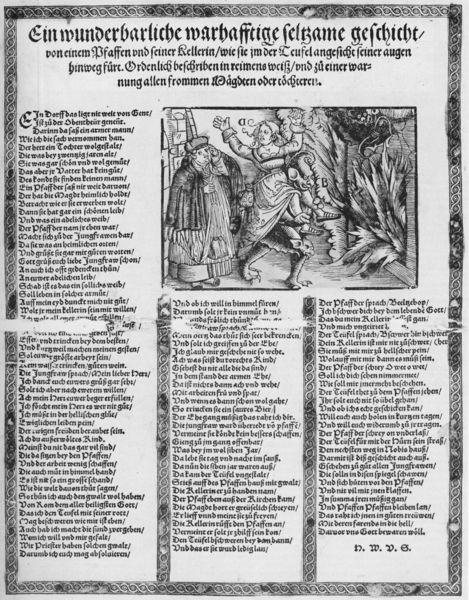
Titel: Ein wunderbarliche warhafftige seltzame geschicht
Künstler: Heinrich Wirri
Standort: Zürich.
Institution: Wickiana
Schlagwörter: baum, feuer, mann, umhang, weiß, menschen, frau, grau, kleid, ohr, schwarz, zeichnung, ornament, rock, alt, bibel, geschichte, pelz, rahmen, tragen, bild, hände, kirche, mantel, drei, blatt, ohren, esel, kamin, holzschnitt, schrift, papier, man, grafik, graphik, spalten, rand, bischof, bordüre, ornamente, verzierung, deutsch, flamme, buch, flammen, umrahmung, druck, schwarz weiss, initialen, titel, seite, illustration, text, zeitschrift, zeitung, buchstaben, initiale, überschrift, krallen, dämon, buchdruck, buchseite, untertitel, talar, kellnerin, pope, pfarrer, hilfe, teufel, mittelalter, märchen, pfaffe, priester, gaukler, zeilen, kupferstich, sünde, miniatur, züngeln, fraktur, sütterlin, wahnsinn, fratze, hexe, feuerstelle, verbrennung, verbrennen, majuskel, inkunabel, zanzen, kolumnen, manuskript, feuerofen, geschicht, seltsam, wahnsinnig, bordure, bebilderung, pfaffen, capitalis, frai, mittelhochdeutsch, teufe, drei spalten, dreispaltig, geschichte#, fraze, eine wunderbarliche warhafftige seltsame geschicht, korgraphik, thesenpapier, seltsame geschichte, teufel esel, ein wunderbarliche warhafftige seltzame geschicht, seltsame, ein wunderbarliche warhafftige seltsame geschihte